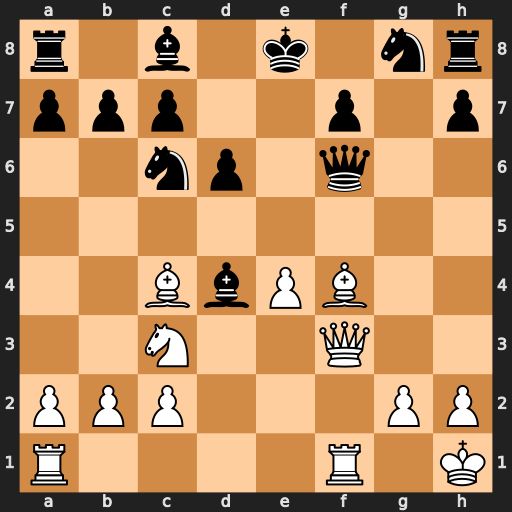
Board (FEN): r1b1k1nr/ppp2p1p/2np1q2/8/2BbPB2/2N2Q2/PPP3PP/R4R1K
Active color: w
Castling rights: kq
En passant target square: -
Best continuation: Nd5 Qg6 Nxc7+